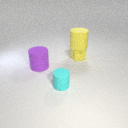
large yellow rubber cylinder above small yellow rubber cube